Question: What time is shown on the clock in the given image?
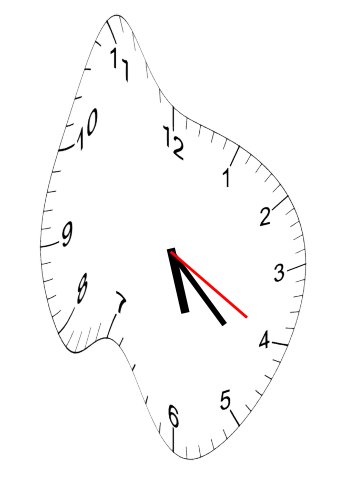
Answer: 05:22:20